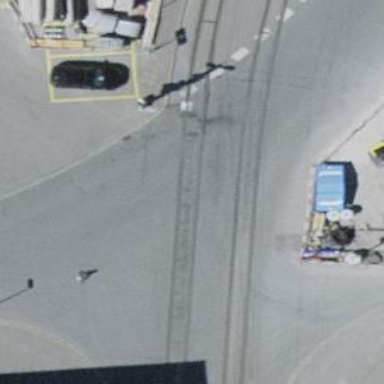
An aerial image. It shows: Railway level crossing.